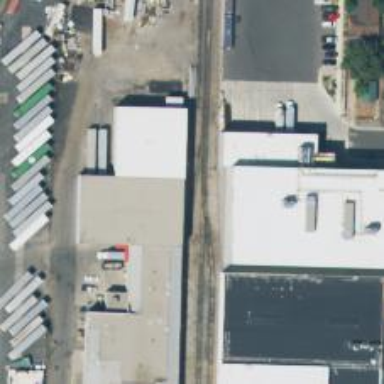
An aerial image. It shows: Rail spur service.